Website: slack
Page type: payment
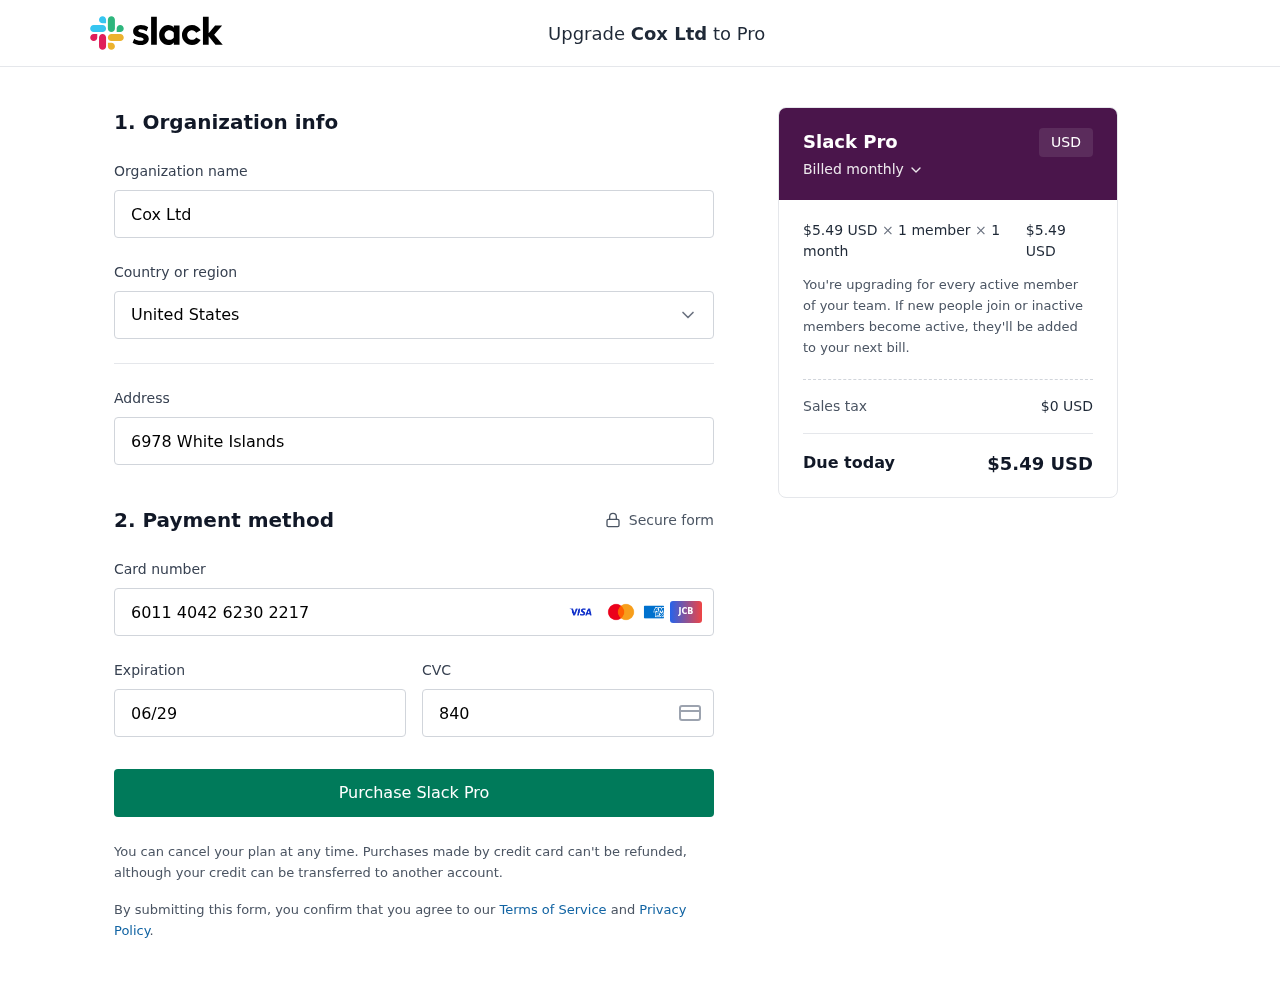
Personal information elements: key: PII_CARD_CVV
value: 840
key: PII_CARD_EXPIRY
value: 06/29
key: PII_CARD_NUMBER
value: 6011 4042 6230 2217
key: PII_COMPANY
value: Cox Ltd
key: PII_COUNTRY
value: United States
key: PII_STREET
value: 6978 White Islands
Product elements: key: PRODUCT1_PRICE
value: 5.49
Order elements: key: ORDER_SUBTOTAL
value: $5.49 USD
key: ORDER_TAX
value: $0 USD
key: ORDER_TOTAL
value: $5.49 USD